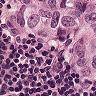
Metastatic tissue present: yes